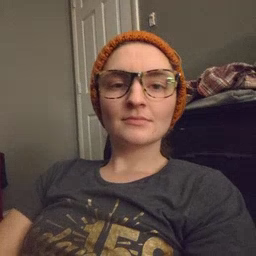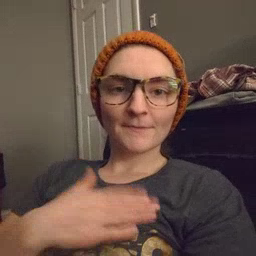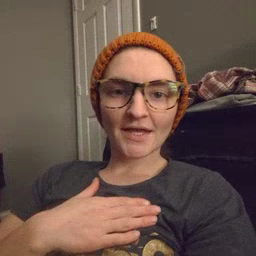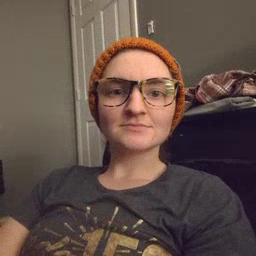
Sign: minemy